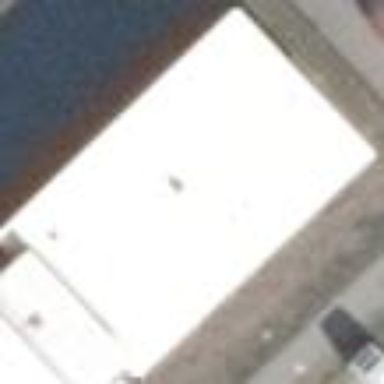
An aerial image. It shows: Residential building with flat grey roof and white exterior.